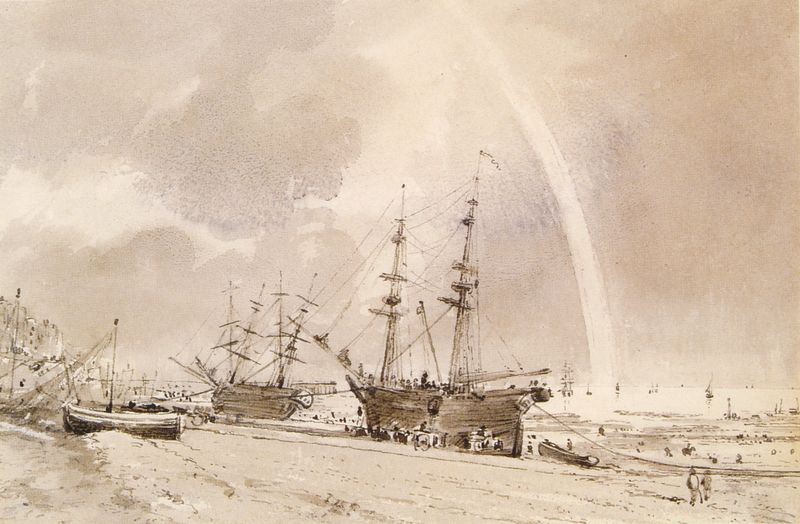
Titel: Brighton Beach with a Rainbow: Colliers Unloading
Künstler: John Constable
Standort: Oldham
Institution: Oldham Art Gallery and Museum
Schlagwörter: gemälde, himmel, mann, meer, schatten, wasser, weiß, wolken, aquarell, impressionismus, landschaft, menschen, sand, see, stadt, ufer, ausschnitt, braun, grau, hell, holz, licht, männer, schwarz, skizze, zeichnung, gebäude, beige, leute, malerei, menge, leinen, steine, horizont, häuser, gewässer, sonne, paar, personen, rosa, boot, boote, handel, kahn, pferd, pferde, bewölkt, gischt, küste, schiff, schiffe, segel, segelboot, segelschiffe, strand, wellen, papier, liegen, umrisse, bogen, ort, studie, fahne, fischer, flagge, mast, netze, segelschiff, düne, lila, tag, linien, sepia, abladen, arbeiter, beladen, hafen, masten, böschung, pier, seemann, seile, steg, stranden, tau, wetter, detail, anlegen, segelboote, takelage, taue, ozean, segler, steilküste, ebbe, laviert, tusche, strahlen, seil, wimpel, zeichnerisch, ankern, matrosen, lasiert, netz, lasur, gestrandet, seelandschaft, angler, zeichung, regenbogen, beiboot, besatzung, zweimaster, ausguck, seeleute, schieflage, etude, schif, rah, angeler, gleissen, menshen, kippen, anliegen, tampen, regnbogen, mat, selgeschiffe, sseile, bootsstef, an land